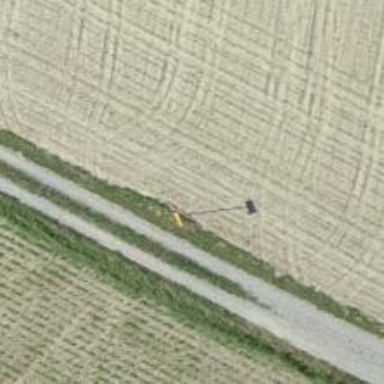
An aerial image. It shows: Pole with roof cover.